Field crop: tomato
Growth stage: 1
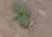
Species: solanum